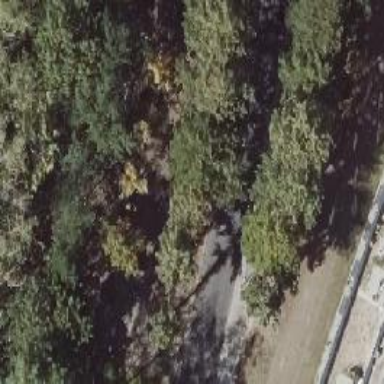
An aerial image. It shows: Avenue lined with deciduous broadleaved trees.